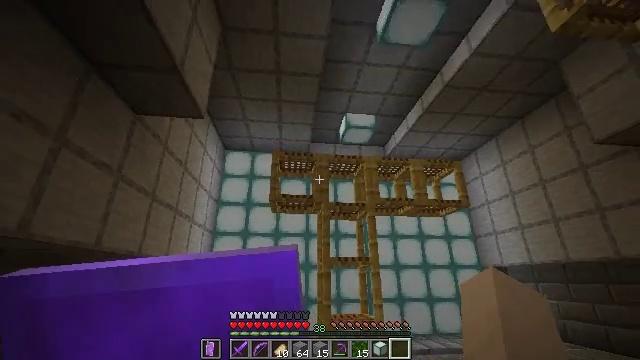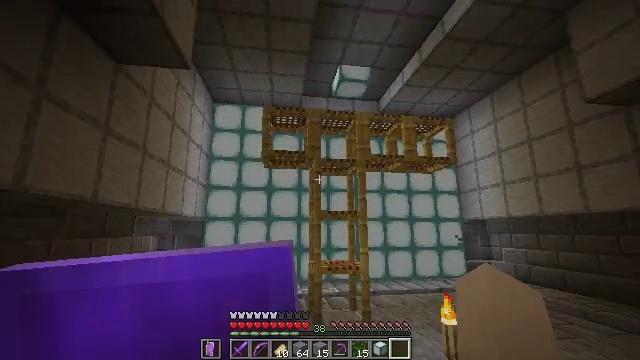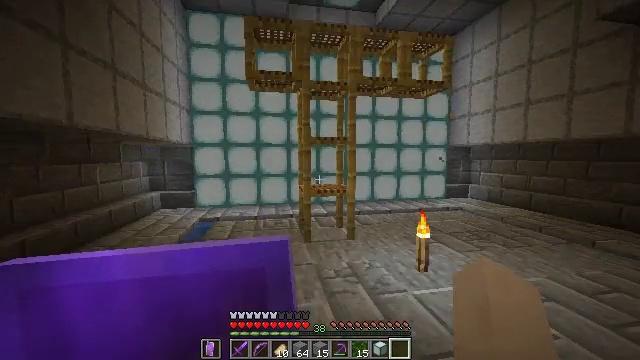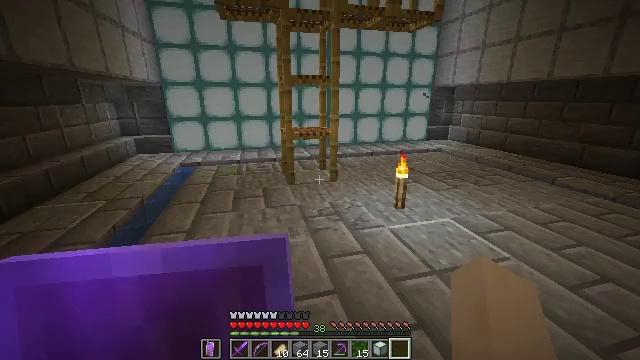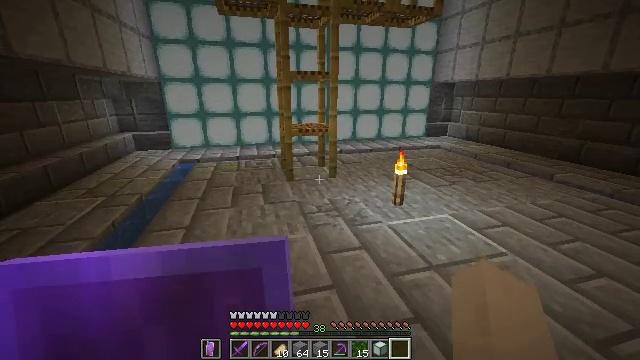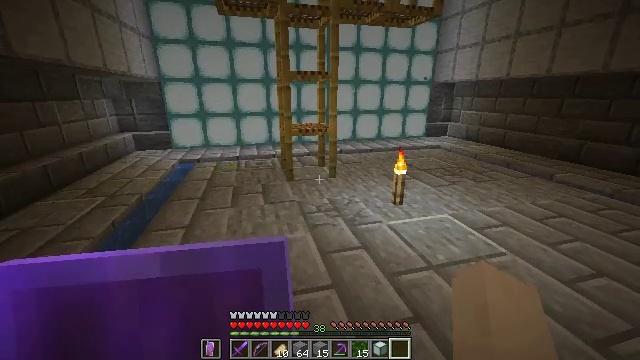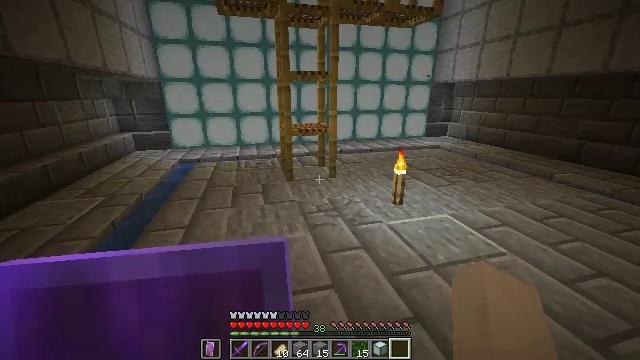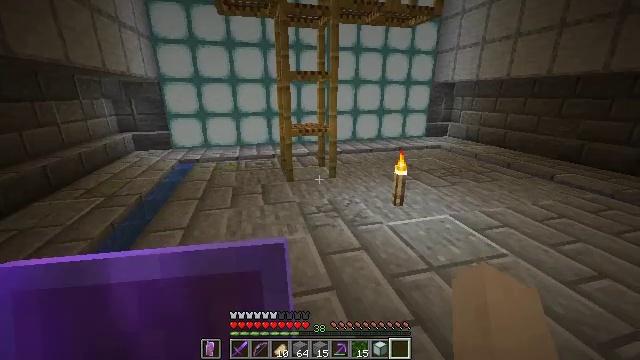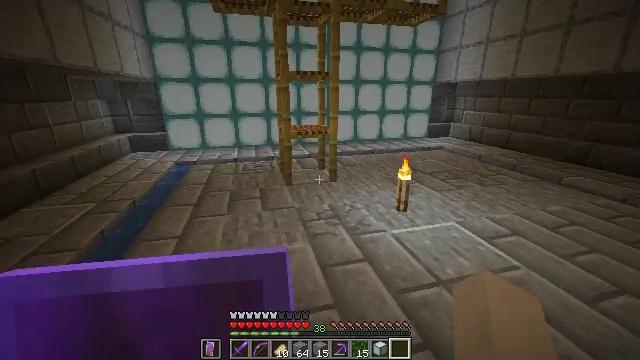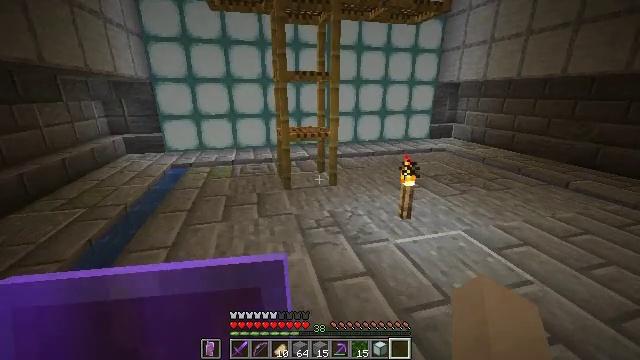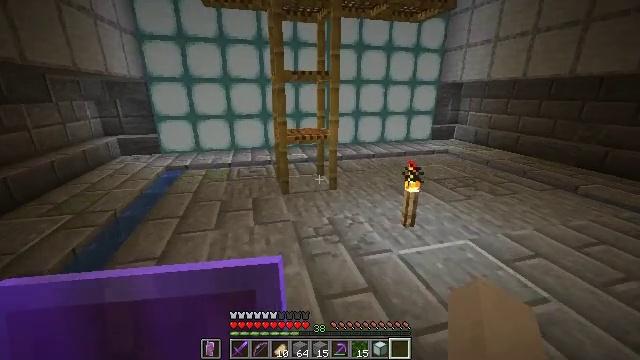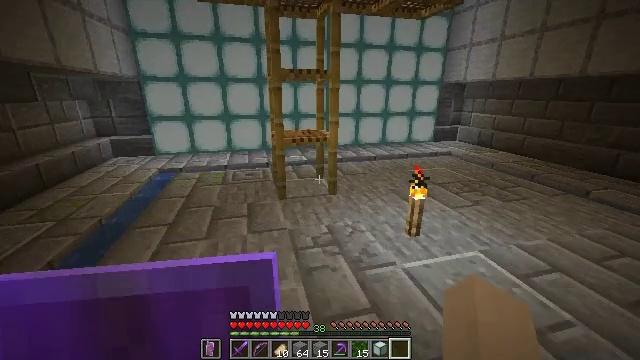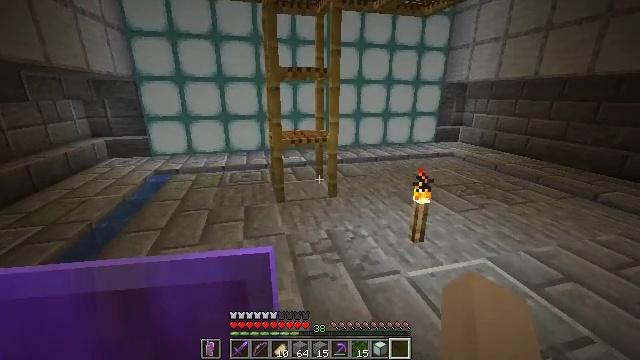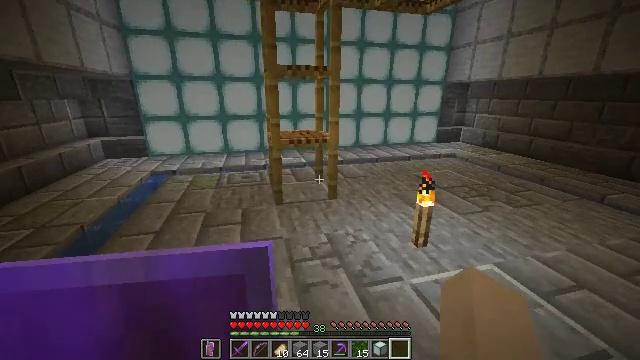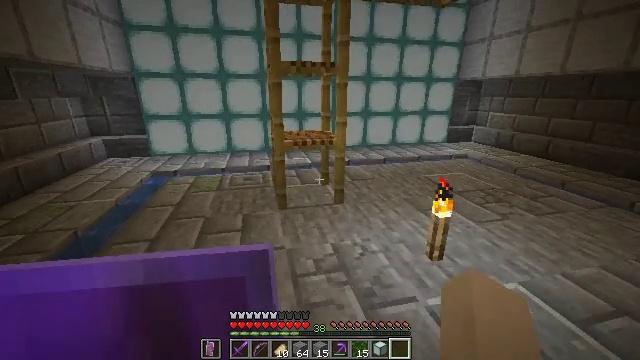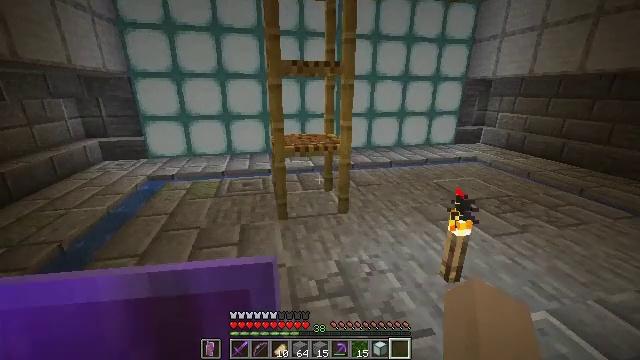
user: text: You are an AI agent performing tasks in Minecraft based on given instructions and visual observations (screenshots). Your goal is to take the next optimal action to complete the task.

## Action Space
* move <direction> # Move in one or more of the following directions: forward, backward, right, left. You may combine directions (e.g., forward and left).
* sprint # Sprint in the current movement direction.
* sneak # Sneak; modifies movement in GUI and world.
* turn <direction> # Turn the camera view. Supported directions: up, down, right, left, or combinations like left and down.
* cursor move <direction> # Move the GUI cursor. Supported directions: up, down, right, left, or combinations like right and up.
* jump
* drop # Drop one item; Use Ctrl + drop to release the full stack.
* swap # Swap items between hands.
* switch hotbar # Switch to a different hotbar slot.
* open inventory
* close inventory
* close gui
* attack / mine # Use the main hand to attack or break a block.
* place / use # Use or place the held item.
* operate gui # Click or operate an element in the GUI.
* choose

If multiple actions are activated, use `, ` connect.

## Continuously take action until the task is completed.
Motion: motion action
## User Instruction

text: Open the crafting table to create polished blackstone stairs.
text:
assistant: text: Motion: turn right and down
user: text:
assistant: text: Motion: turn right and down
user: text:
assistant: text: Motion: turn right and down
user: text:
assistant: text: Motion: no_op
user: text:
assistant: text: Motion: no_op
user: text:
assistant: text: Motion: no_op
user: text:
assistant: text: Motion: move forward
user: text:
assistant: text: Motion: move forward
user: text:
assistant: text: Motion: move forward
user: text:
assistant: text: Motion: move forward
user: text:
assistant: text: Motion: move forward
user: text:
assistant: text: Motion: move forward
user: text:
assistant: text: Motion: move forward
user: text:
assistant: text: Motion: move forward, turn left
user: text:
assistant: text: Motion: move forward
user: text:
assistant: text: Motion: move forward
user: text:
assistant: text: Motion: no_op
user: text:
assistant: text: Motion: no_op
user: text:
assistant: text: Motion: no_op
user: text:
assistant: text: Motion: no_op
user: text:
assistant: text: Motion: no_op
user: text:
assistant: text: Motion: no_op
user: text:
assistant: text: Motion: no_op
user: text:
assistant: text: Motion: no_op
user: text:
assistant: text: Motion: no_op
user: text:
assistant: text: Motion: turn right and up
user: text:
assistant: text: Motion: turn right and up
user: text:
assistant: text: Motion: turn right and up
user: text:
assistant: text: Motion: turn right and up
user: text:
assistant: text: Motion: no_op